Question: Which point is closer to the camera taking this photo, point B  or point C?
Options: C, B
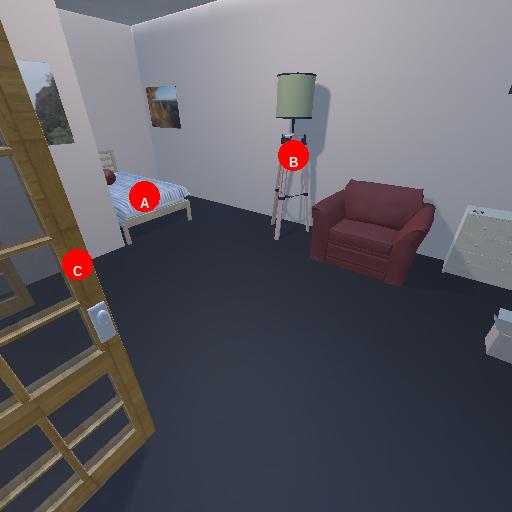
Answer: C